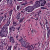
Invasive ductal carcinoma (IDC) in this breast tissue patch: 1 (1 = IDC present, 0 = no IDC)